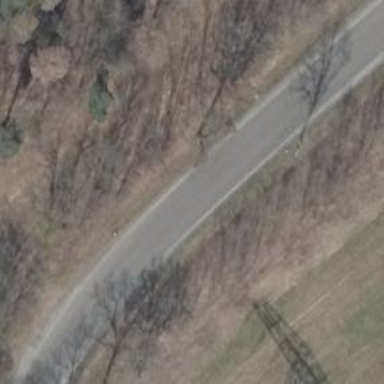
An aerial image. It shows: Asphalt road classified as tertiary.